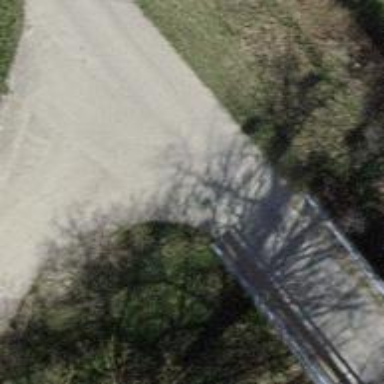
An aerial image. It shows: Asphalt track road with bridge. The track type is grade1.